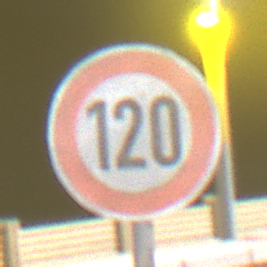
Verkehrszeichen: Geschwindigkeit120
Umgebung: Outdoor, Urban
Tageszeit: Night
Wetter: PartlyCloudy
Licht: Artificial
Jahreszeit: NotSpecified
Kontrast: HighContrast